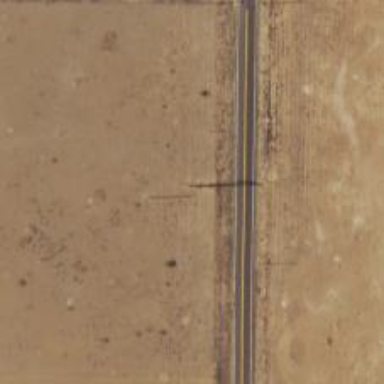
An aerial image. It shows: Power pole.